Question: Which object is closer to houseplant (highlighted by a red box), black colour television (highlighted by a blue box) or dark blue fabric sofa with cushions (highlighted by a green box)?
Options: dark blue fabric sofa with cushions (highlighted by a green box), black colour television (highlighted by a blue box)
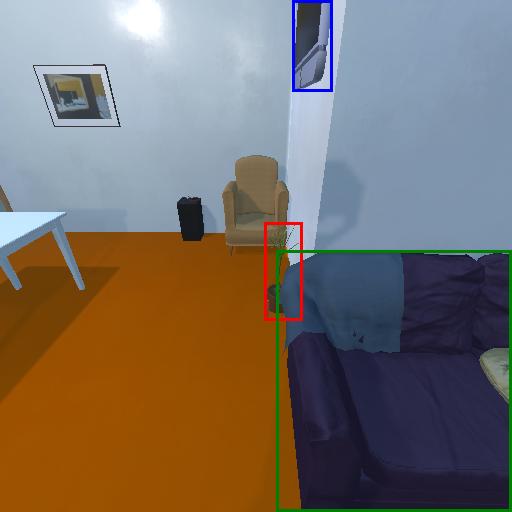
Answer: dark blue fabric sofa with cushions (highlighted by a green box)